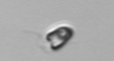
Label: Pyramimonas